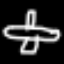
Label: airplane